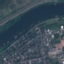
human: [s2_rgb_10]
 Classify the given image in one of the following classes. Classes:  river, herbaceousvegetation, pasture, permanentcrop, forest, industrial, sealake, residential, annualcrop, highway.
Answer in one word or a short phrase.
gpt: River